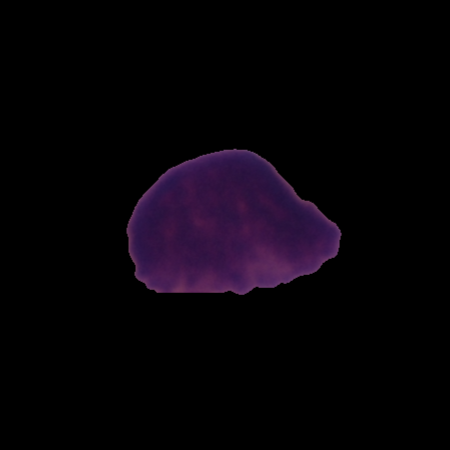
Label: healthy